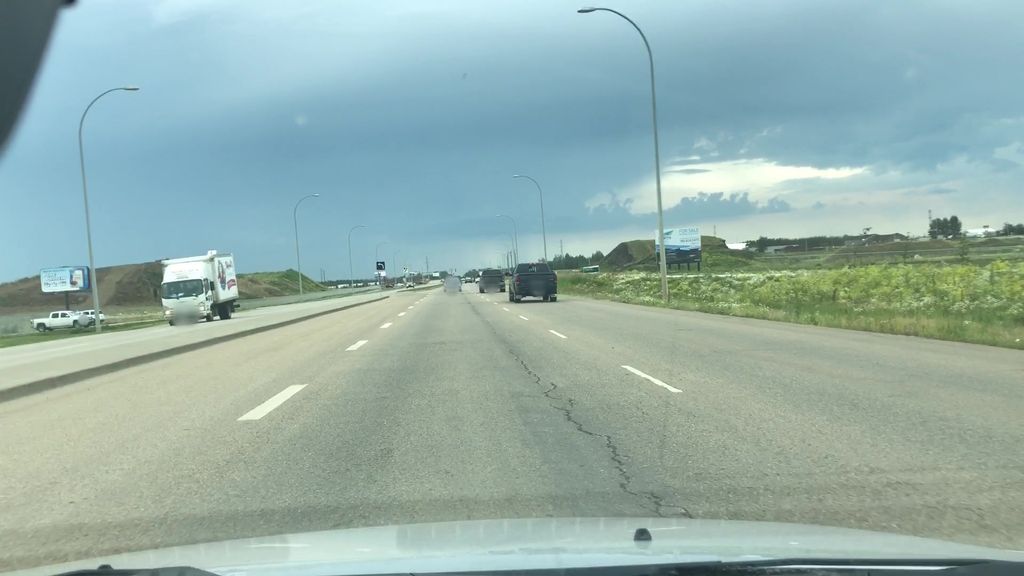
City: edmonton